Aerial crown-view tile of a tropical tree (Barro Colorado Island, Panama), acquired 20240611:
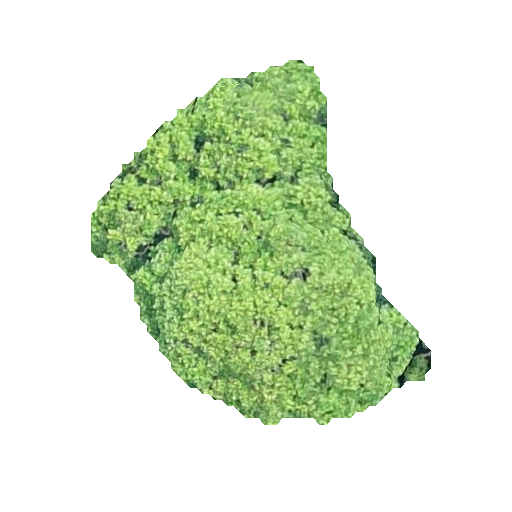
Species: Jacaranda copaia
GBIF accepted scientific name: Jacaranda copaia
Crown area: 116.071 m²